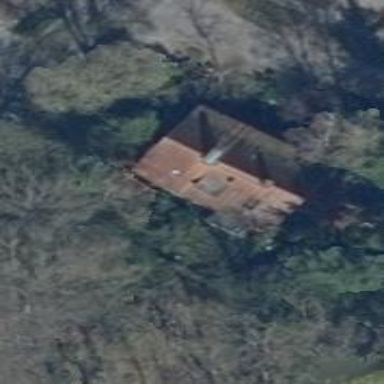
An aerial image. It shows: Simple house.